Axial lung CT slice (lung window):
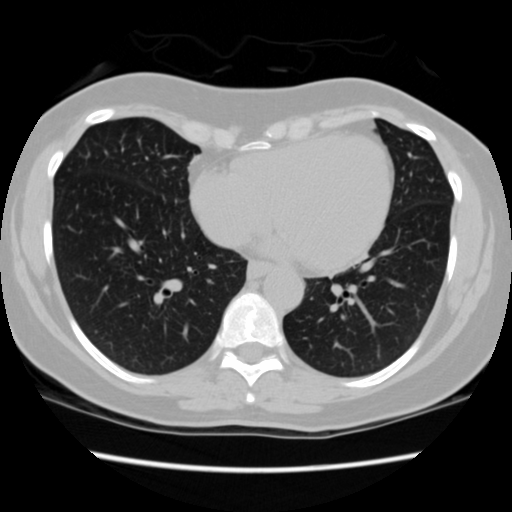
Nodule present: no